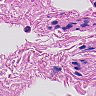
Metastatic tissue present: no